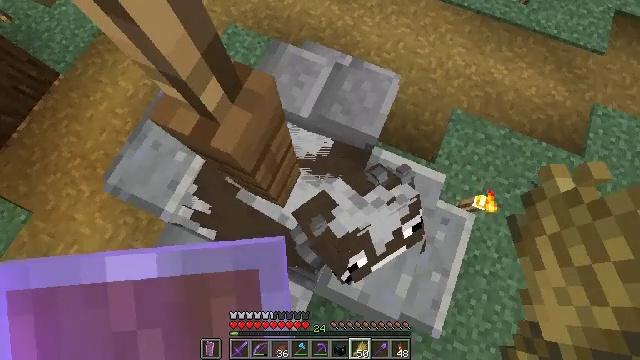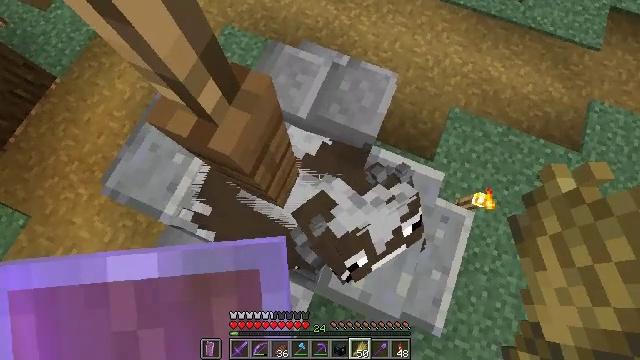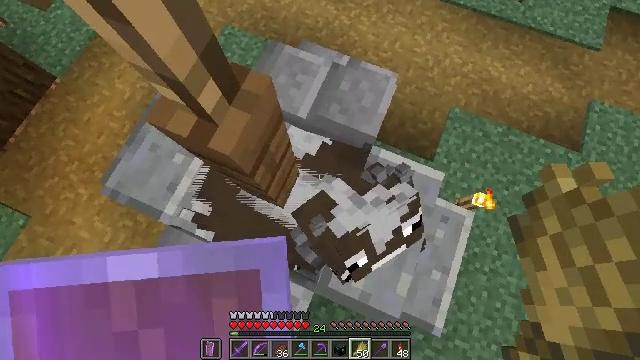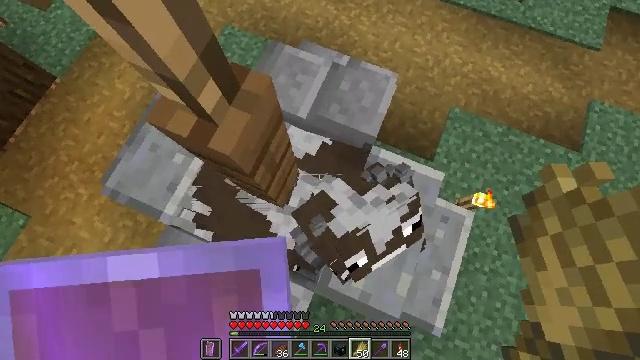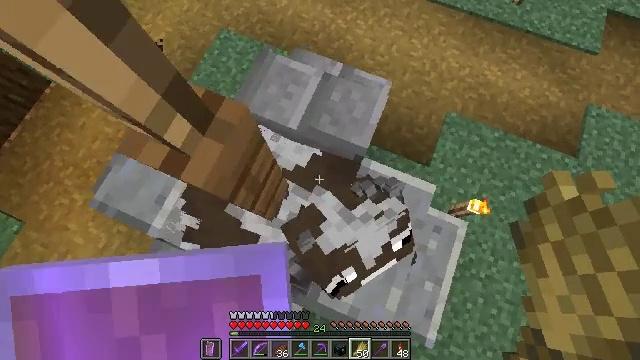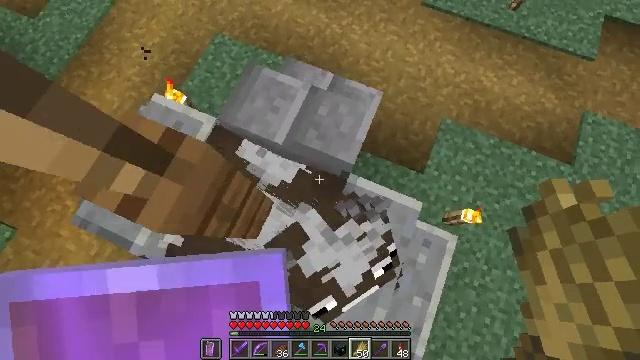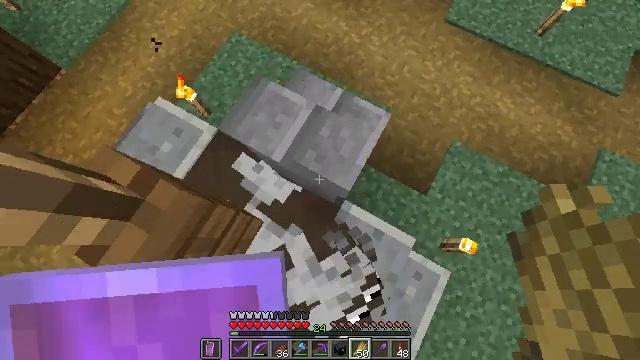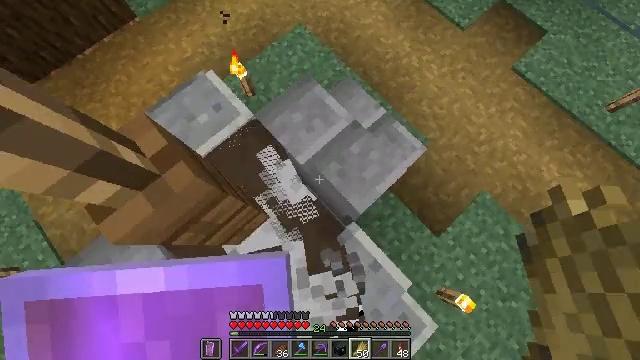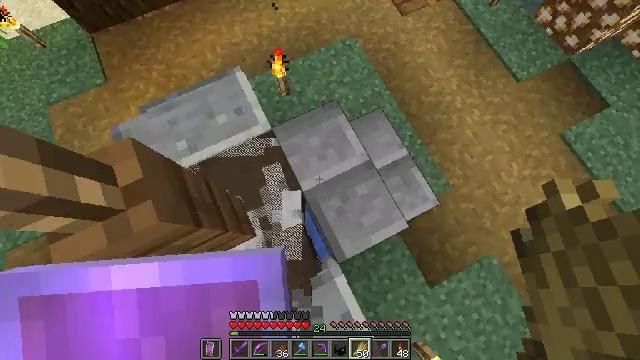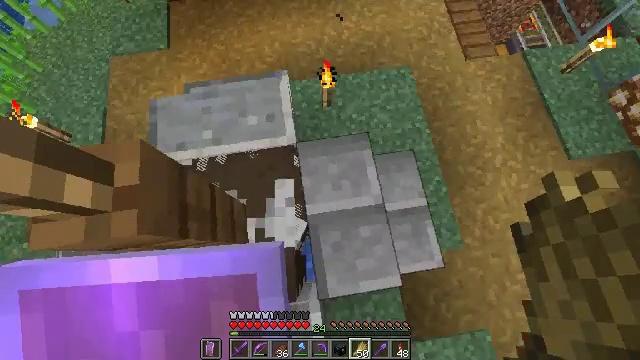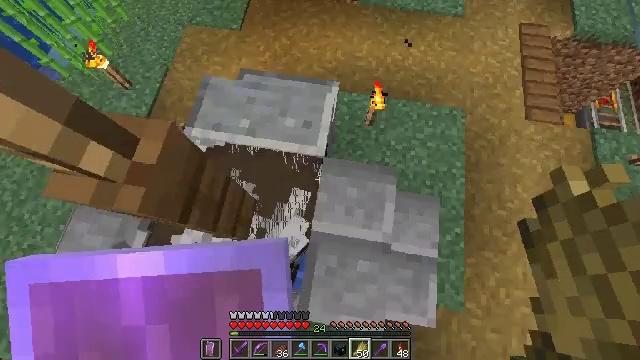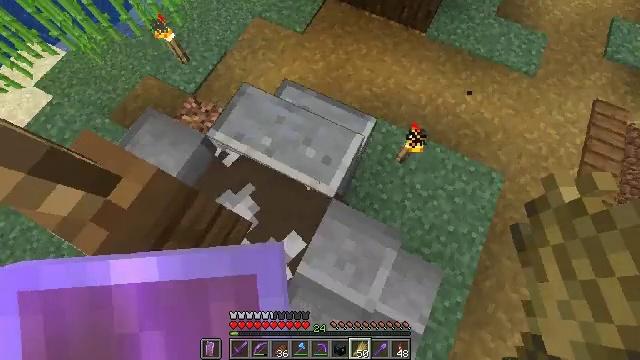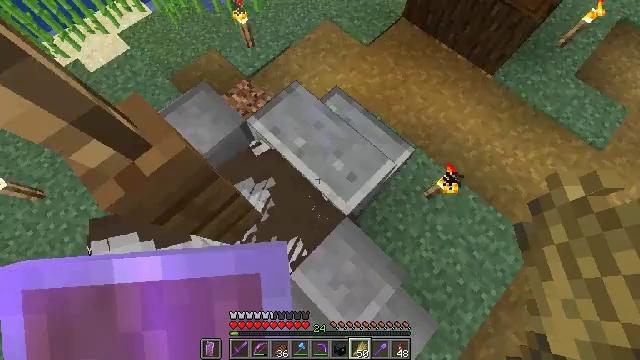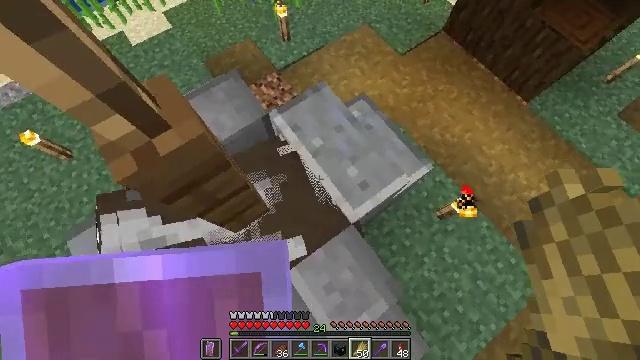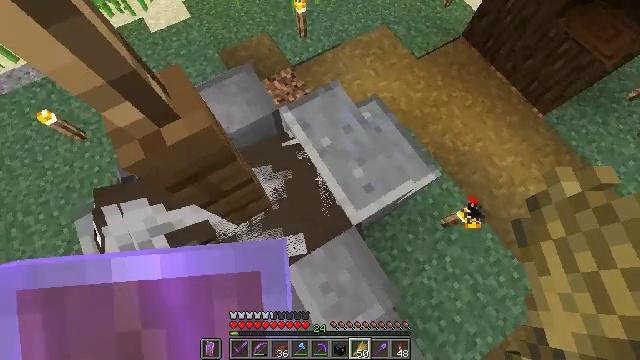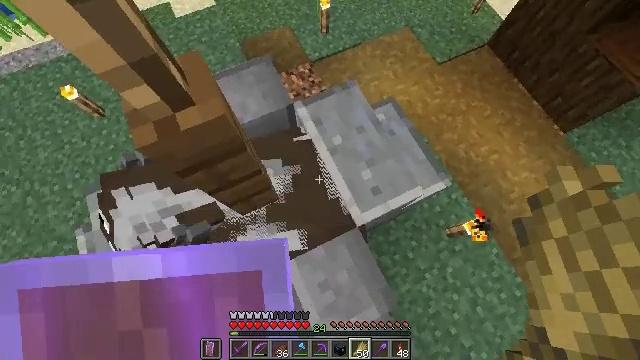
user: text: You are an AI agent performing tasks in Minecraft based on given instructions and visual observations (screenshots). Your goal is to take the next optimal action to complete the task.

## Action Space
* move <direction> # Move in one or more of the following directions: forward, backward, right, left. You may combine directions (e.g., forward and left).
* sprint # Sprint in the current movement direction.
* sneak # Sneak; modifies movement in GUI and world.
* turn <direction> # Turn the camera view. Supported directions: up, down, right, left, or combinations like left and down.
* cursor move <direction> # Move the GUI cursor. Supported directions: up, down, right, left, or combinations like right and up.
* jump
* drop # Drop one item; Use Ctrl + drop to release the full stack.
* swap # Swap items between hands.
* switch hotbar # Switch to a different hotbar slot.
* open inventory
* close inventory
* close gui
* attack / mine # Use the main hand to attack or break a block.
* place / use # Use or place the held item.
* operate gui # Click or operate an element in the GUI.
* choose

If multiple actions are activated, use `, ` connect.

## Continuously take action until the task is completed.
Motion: motion action
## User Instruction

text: Hunt animals.
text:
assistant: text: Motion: no_op
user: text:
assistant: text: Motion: no_op
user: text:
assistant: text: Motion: no_op
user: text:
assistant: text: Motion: move forward and move right
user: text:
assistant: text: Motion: move forward and move right
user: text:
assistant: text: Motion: move forward, turn left
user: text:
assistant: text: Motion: move forward, turn left
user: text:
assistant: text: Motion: move forward, turn left
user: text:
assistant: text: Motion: move forward, turn left and up
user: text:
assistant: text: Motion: move forward, turn left and up
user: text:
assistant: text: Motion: turn left
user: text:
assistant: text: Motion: turn left and up
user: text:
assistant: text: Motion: turn left
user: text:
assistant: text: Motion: turn left
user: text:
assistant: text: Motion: turn left
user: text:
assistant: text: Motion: turn left and down
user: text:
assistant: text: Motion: turn left and down
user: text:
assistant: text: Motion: turn left
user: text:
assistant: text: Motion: no_op
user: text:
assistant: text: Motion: no_op
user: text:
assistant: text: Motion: move back
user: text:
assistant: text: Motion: move back, turn left
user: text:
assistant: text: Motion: turn left
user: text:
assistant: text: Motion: turn left and up
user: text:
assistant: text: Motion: turn left and up
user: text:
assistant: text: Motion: turn left and up
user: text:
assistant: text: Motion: no_op
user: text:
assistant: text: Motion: turn up
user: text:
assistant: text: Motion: no_op
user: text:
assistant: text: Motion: turn up